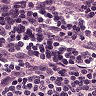
Metastatic tissue present: no